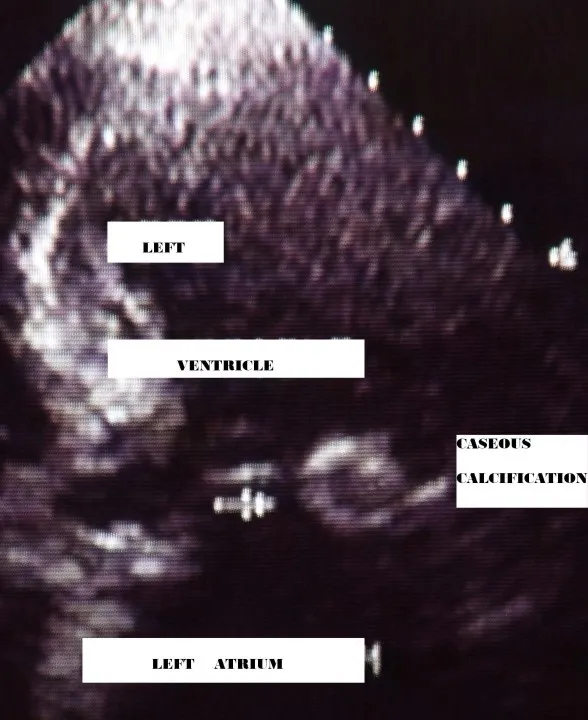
apical four chamber view.
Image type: radiology (ultrasound)